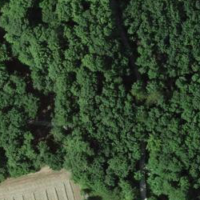
EUNIS habitat code: 44
Species observed at this site:
Lamium galeobdolon